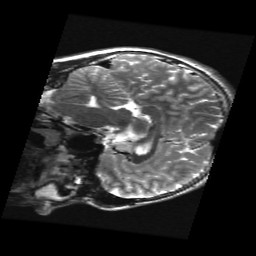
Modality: T2w
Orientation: sagittal
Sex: male
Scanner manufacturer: ge
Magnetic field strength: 3 T
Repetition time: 5 s
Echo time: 0.1007 s